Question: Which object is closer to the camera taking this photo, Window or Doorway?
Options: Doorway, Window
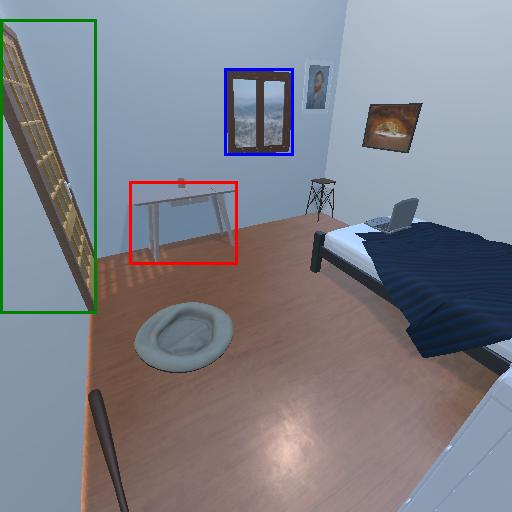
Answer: Doorway